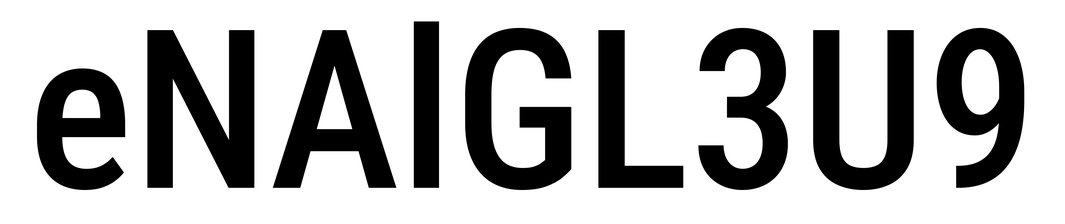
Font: Roboto_Condensed_Medium